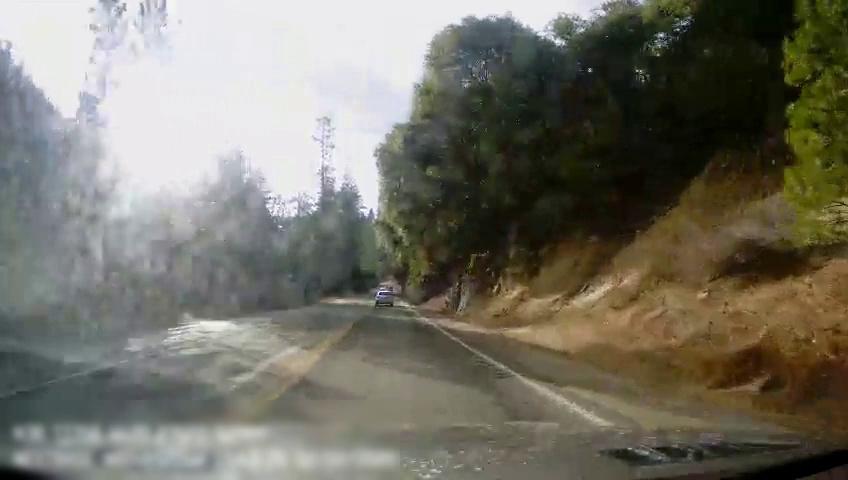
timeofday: Day
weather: Sunny
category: Drivable Space
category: Vehicles | Car
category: Lanes | Opposite Lane
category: Lanes | Current Lane
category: Lanes | Current Lane